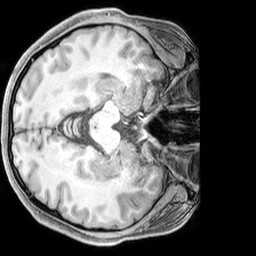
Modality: T1w
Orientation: axial
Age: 21
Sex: female
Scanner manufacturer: siemens
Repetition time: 2.3 s
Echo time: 0.00226 s